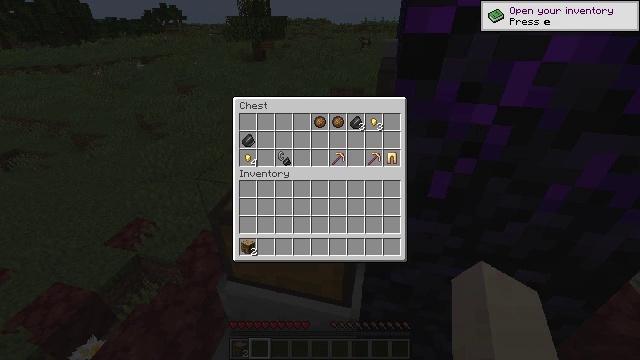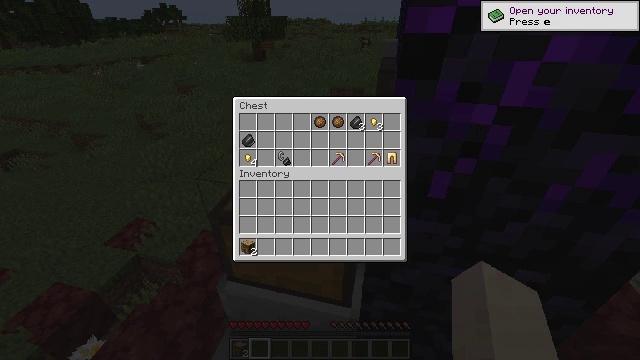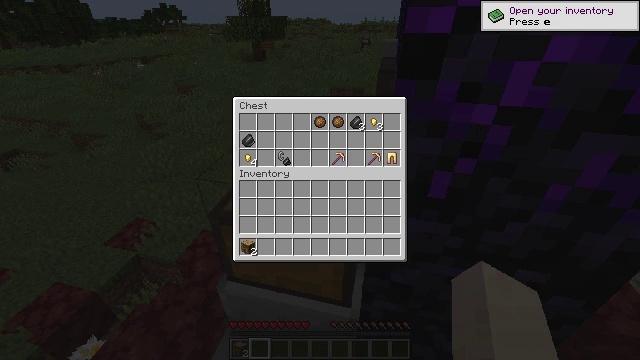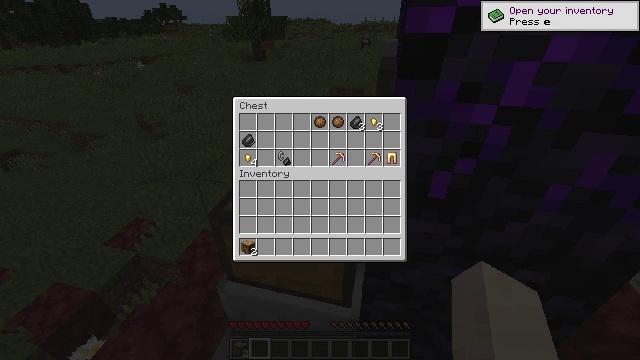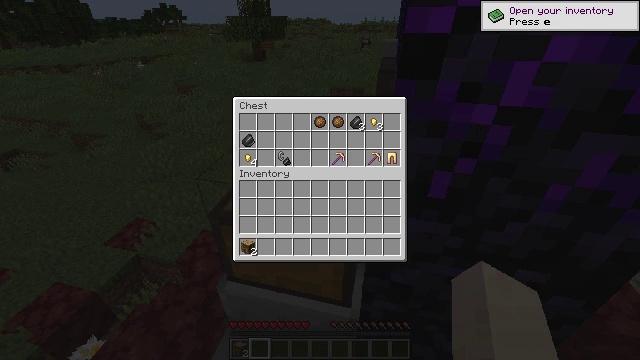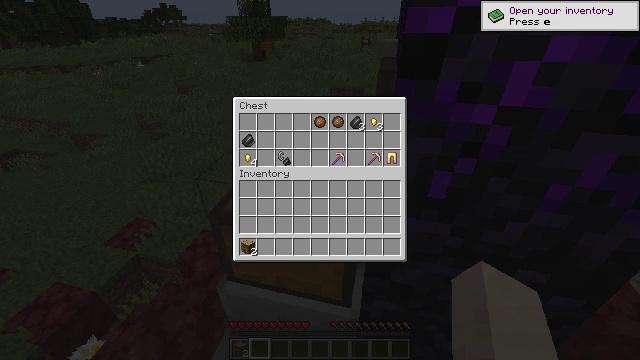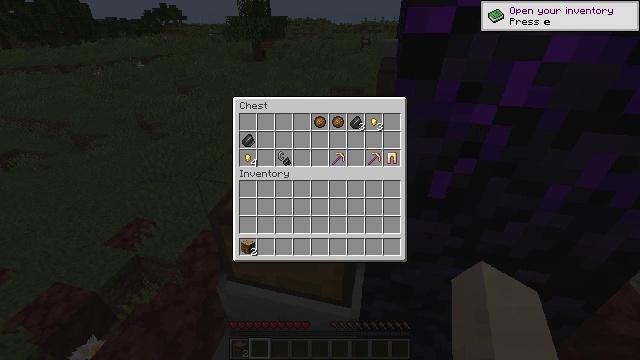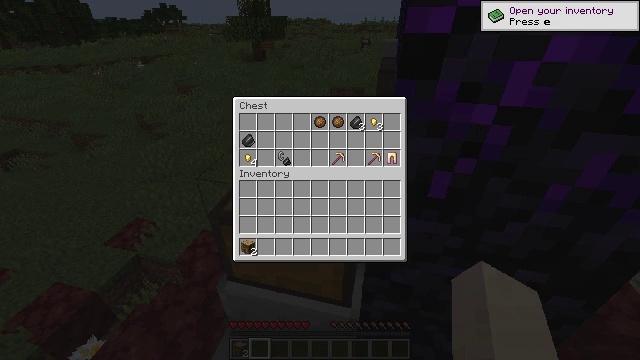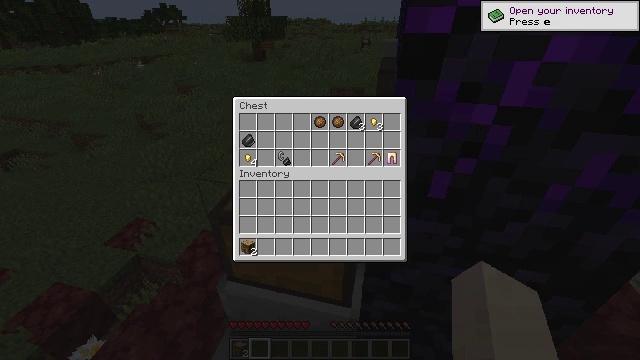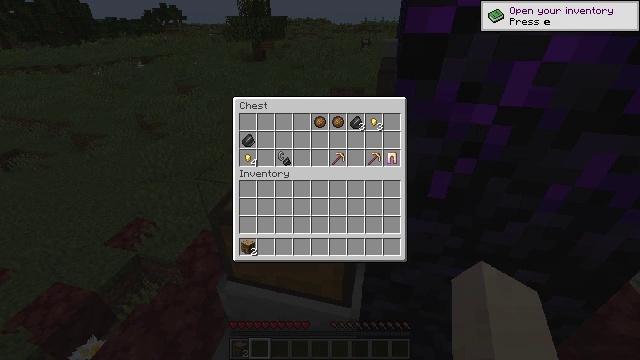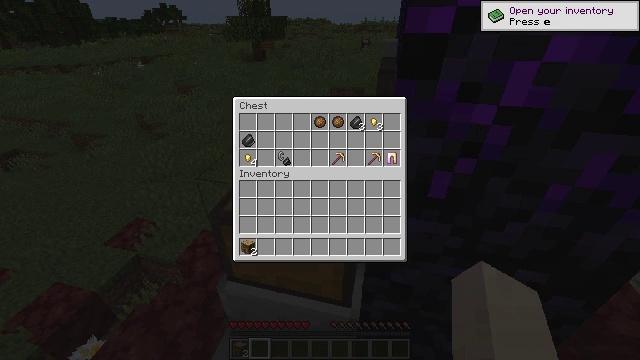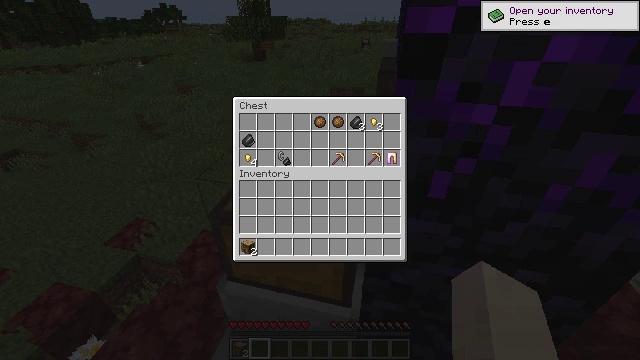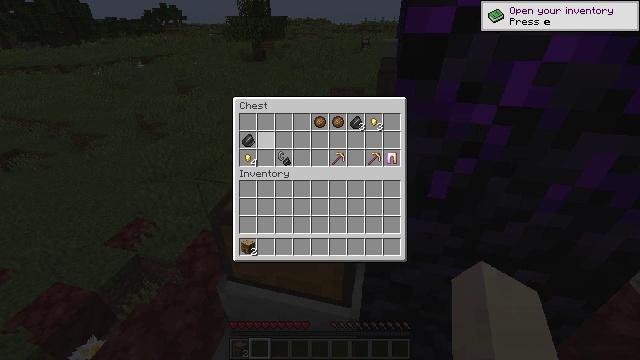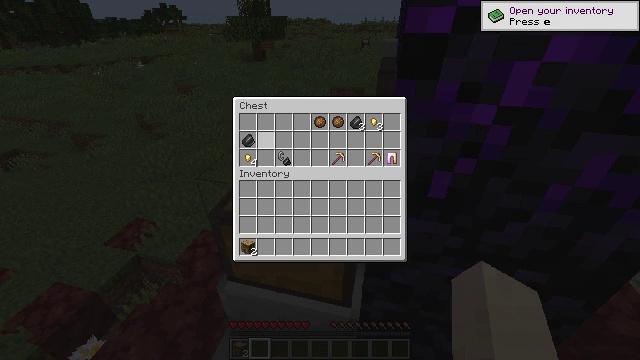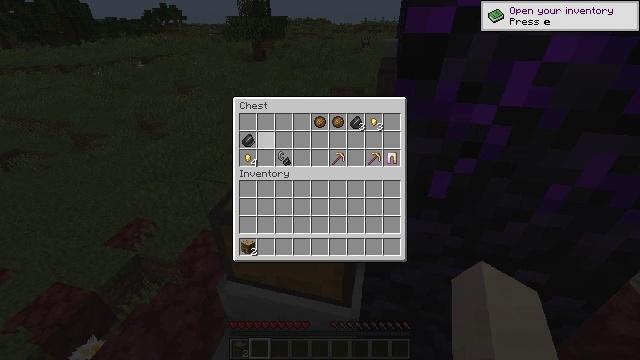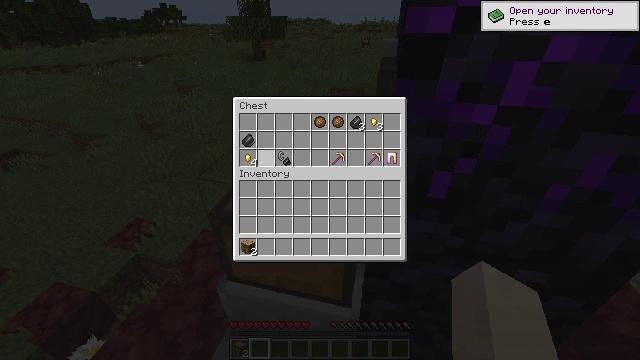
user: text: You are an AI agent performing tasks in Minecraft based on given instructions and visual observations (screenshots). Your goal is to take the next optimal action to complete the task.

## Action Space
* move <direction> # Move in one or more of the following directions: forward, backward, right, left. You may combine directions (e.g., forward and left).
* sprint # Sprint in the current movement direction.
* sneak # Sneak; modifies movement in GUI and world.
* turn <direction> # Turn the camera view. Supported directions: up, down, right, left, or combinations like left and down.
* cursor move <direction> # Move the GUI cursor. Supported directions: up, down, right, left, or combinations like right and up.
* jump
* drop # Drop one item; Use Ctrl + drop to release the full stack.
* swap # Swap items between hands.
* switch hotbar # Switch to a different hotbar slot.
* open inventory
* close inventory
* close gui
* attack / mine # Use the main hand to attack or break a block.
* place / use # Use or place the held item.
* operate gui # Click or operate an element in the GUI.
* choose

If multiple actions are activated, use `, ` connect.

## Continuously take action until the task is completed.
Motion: motion action
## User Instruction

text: Mine the magma block in the nether.
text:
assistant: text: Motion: no_op
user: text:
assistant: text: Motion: no_op
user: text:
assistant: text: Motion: no_op
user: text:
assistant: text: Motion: turn right and down
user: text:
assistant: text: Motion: turn right and up
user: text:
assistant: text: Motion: turn right
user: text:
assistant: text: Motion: turn right
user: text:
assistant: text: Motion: no_op
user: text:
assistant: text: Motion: turn right
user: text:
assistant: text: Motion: no_op
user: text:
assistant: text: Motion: turn right and up
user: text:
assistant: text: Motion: turn right and up
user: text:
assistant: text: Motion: no_op
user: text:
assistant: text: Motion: no_op
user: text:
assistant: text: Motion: no_op
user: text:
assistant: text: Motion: no_op
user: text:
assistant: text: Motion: no_op
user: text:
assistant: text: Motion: no_op
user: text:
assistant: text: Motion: no_op
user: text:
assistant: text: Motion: no_op
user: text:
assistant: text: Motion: no_op
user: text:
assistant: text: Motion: no_op
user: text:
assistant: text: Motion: attack / mine
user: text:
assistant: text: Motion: attack / mine
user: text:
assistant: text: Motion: attack / mine
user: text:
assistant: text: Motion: turn right and up
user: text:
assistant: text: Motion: turn right and up
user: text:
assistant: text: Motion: turn right
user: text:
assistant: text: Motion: turn right
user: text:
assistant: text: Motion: turn right